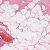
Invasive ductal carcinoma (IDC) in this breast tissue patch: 0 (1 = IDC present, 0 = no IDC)